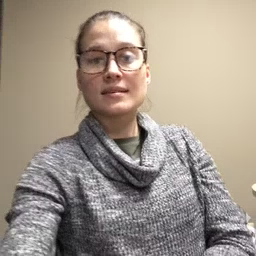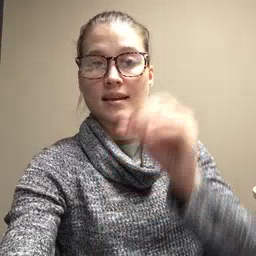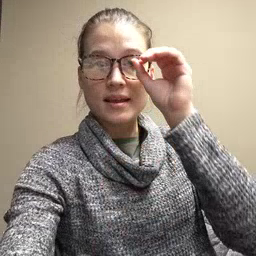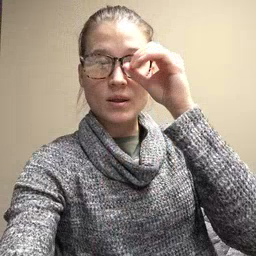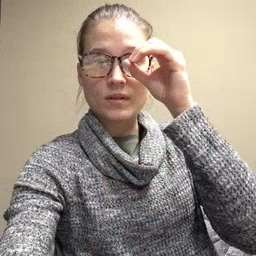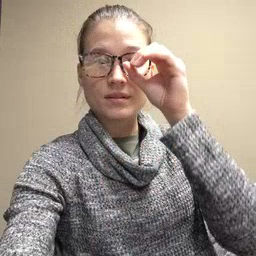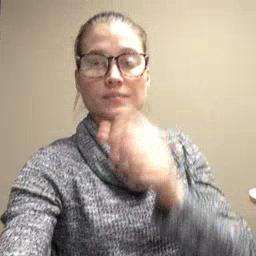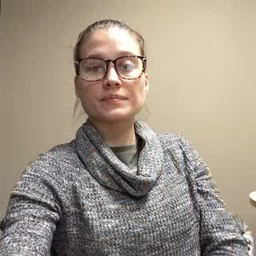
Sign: owl